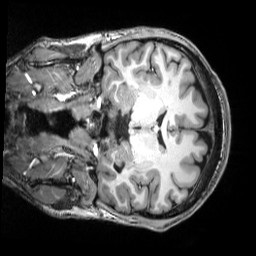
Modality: T1w
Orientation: coronal
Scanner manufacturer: siemens
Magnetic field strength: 3 T
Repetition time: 2.5 s
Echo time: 0.00343 s